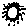
Label: sun